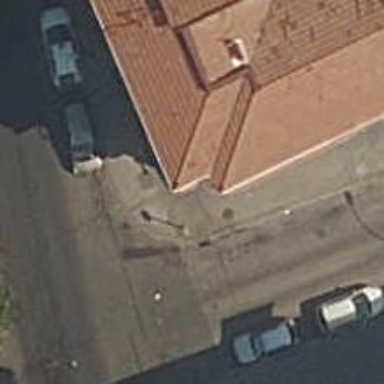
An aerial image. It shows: Bar.